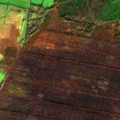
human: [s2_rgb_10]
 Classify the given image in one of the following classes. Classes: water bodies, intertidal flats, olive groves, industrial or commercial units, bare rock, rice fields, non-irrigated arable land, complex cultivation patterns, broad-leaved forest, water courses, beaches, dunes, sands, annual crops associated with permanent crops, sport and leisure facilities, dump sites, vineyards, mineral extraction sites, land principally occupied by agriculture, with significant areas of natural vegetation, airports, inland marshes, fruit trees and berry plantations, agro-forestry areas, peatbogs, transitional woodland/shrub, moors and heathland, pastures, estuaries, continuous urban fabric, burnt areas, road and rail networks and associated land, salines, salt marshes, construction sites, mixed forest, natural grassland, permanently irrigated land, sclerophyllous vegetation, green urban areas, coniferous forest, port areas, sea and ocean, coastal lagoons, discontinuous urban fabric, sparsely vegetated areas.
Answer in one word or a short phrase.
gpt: pastures, transitional woodland/shrub, peatbogs